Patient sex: F
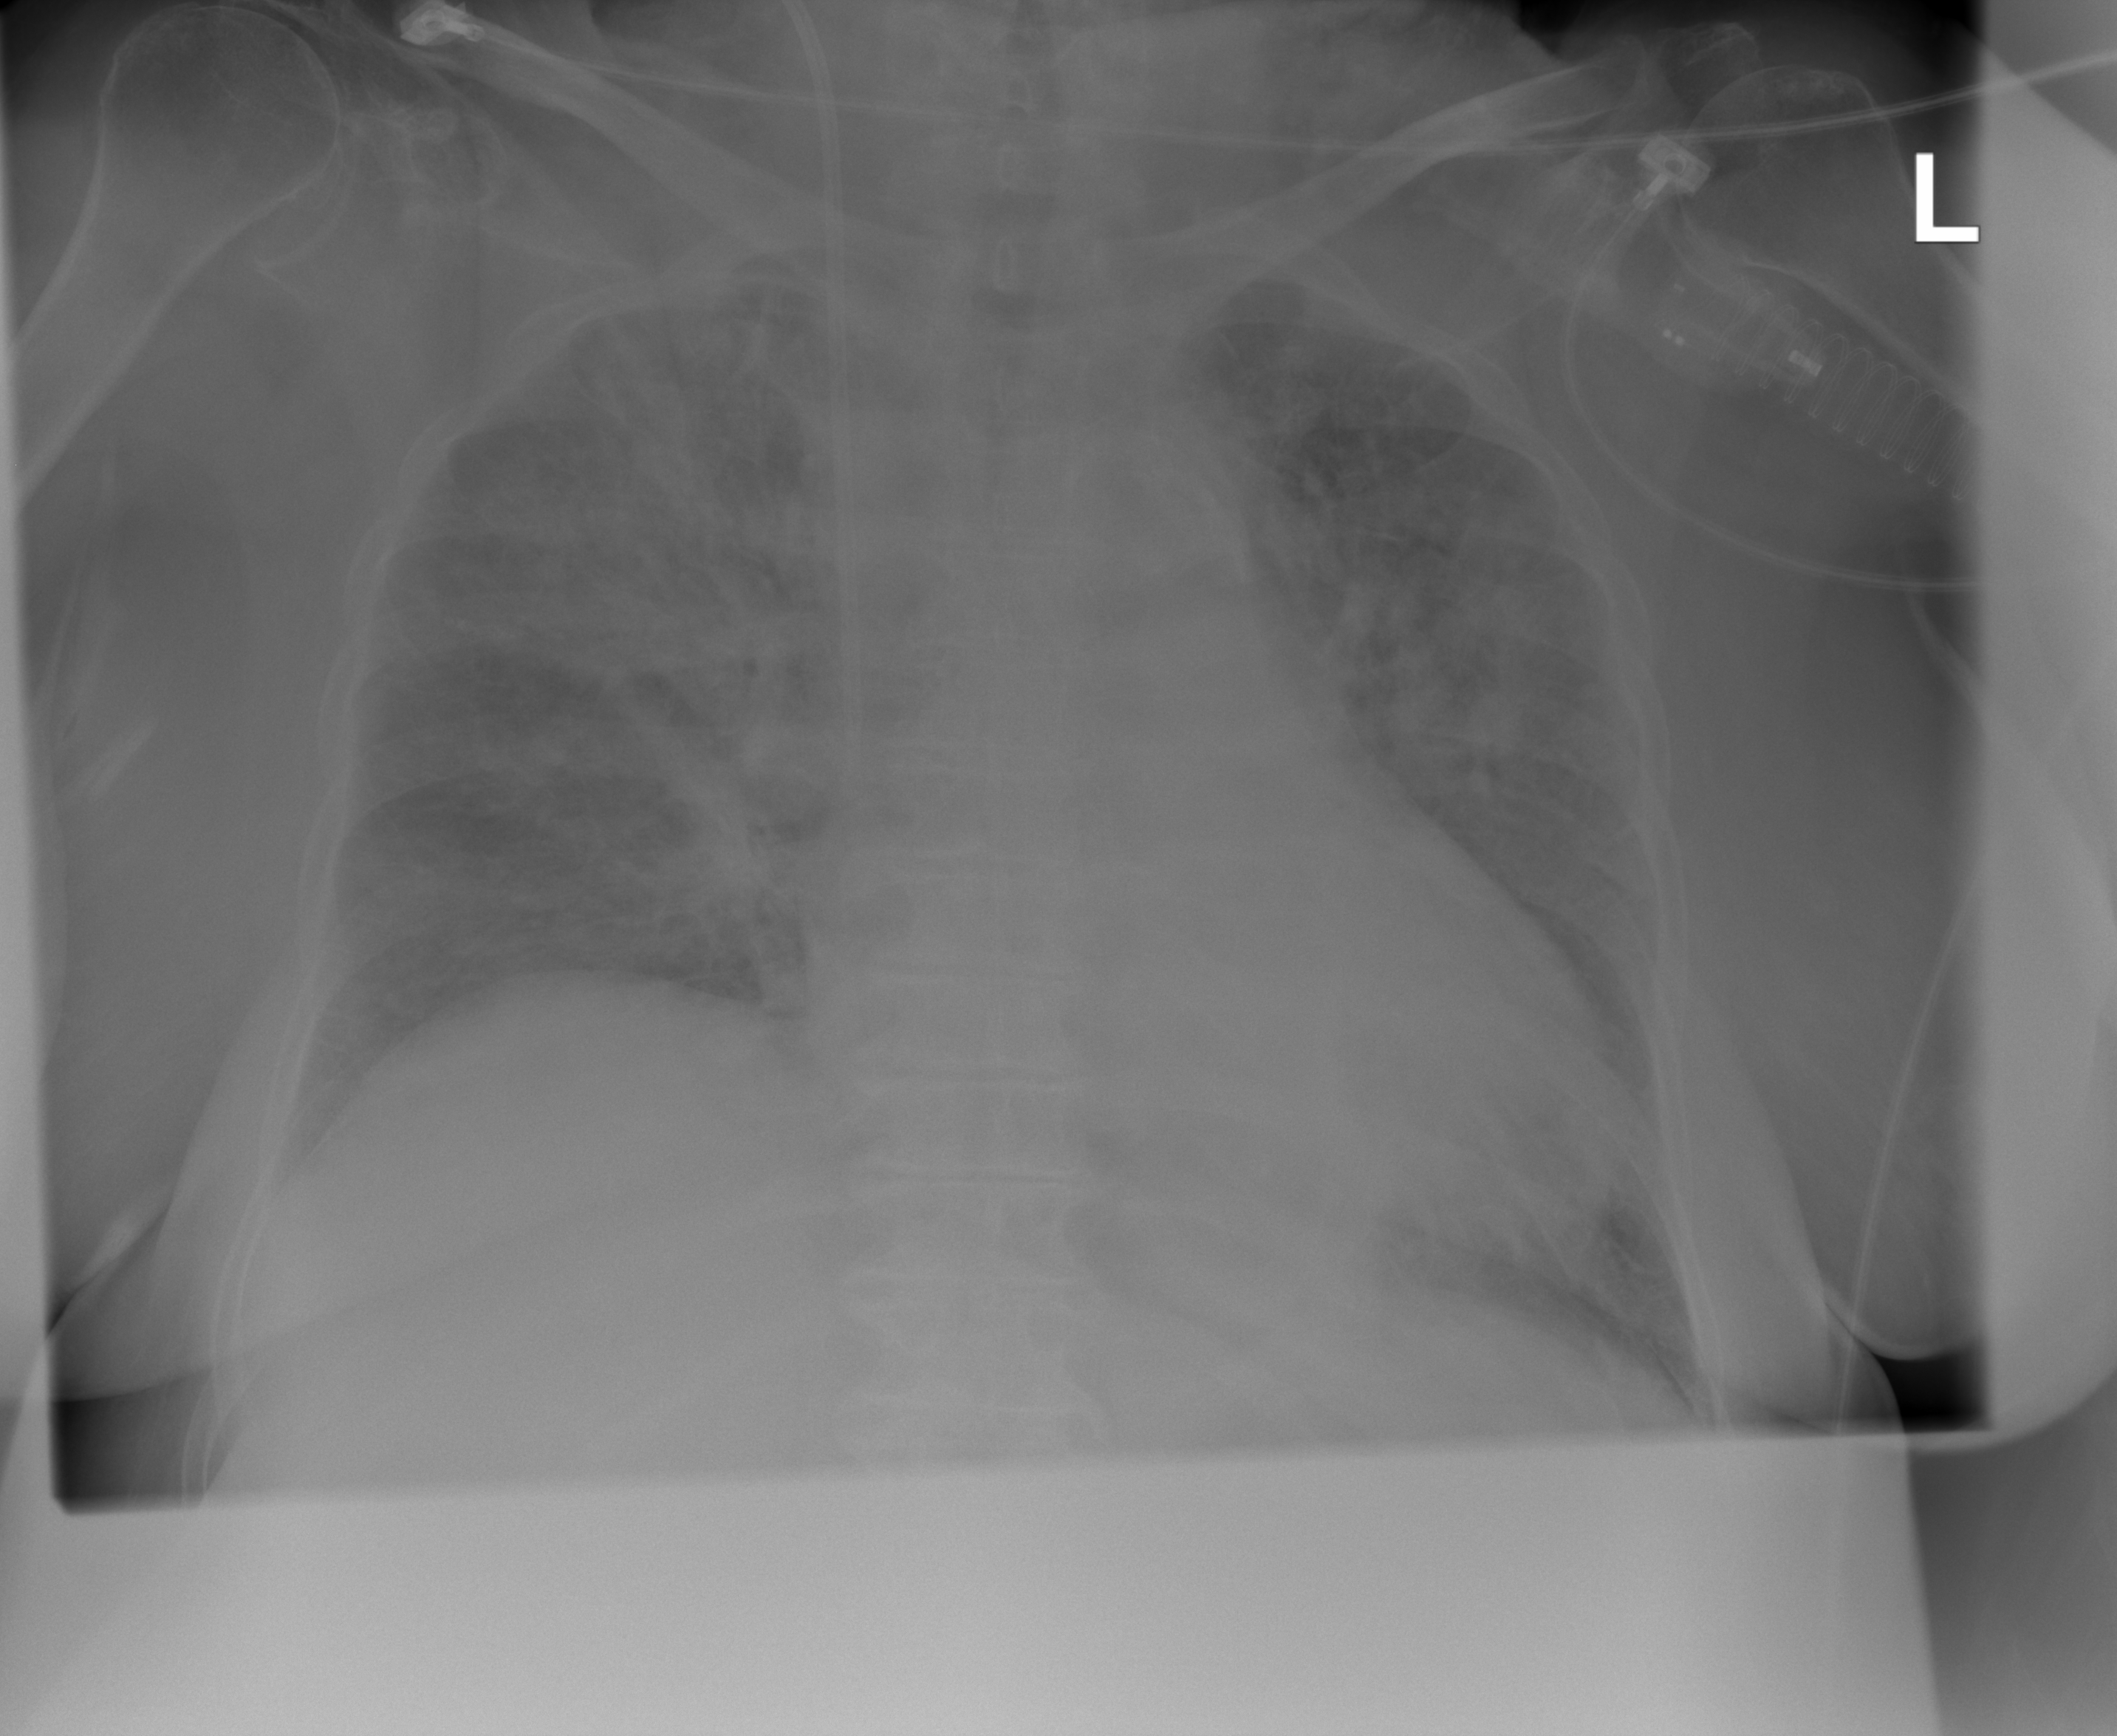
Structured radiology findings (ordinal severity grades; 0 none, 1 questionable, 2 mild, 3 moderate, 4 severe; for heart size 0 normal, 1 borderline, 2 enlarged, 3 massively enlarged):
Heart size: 2
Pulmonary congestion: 4
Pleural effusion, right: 0
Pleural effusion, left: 0
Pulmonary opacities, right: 4
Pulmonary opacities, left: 4
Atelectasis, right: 4
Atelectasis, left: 4